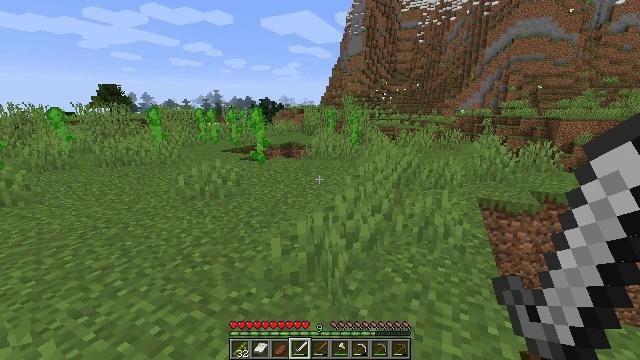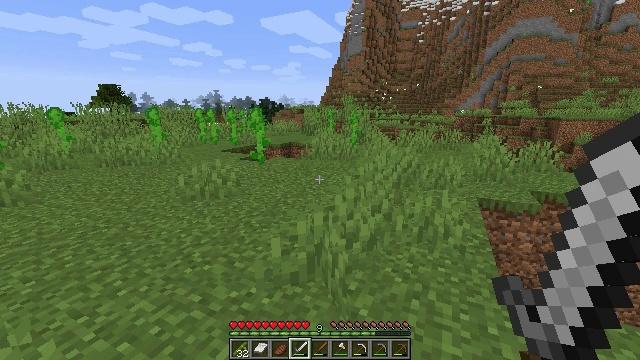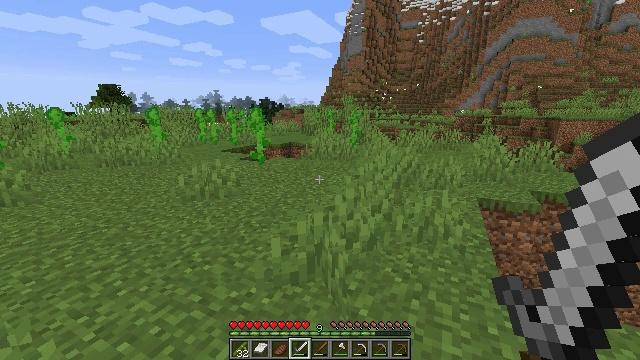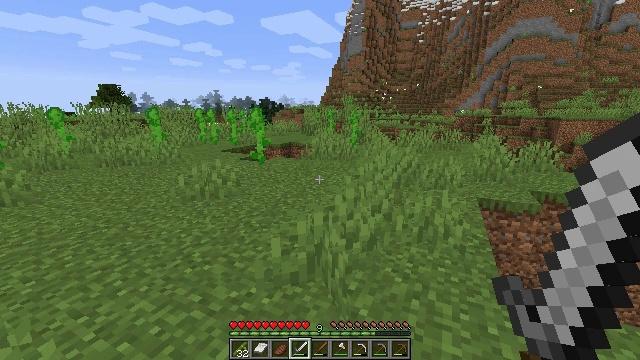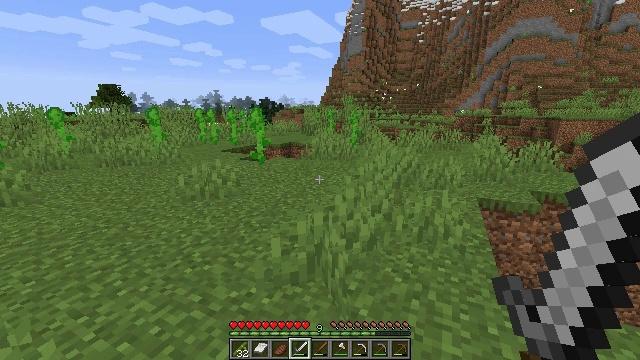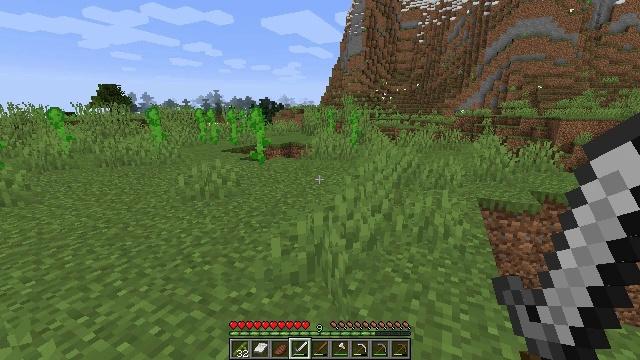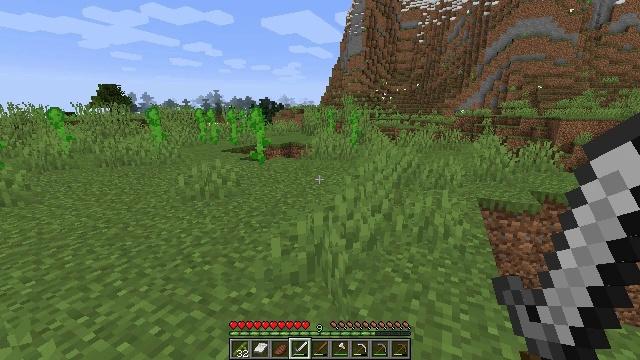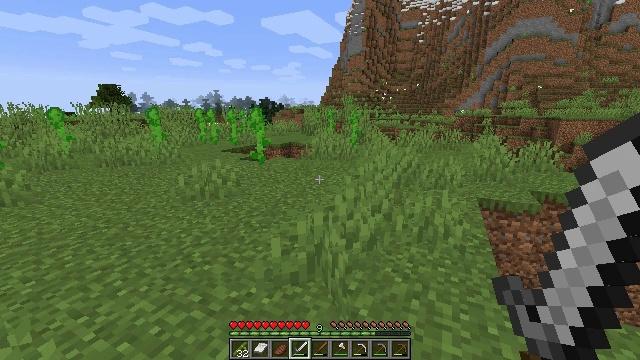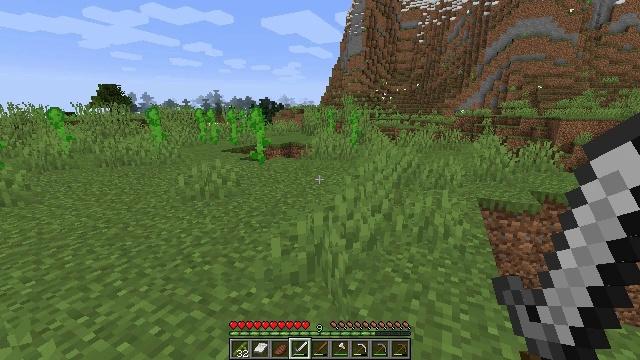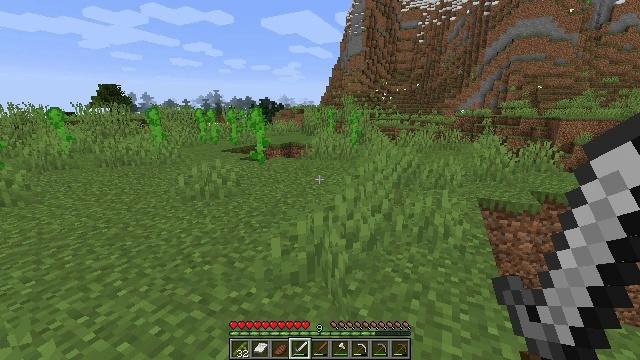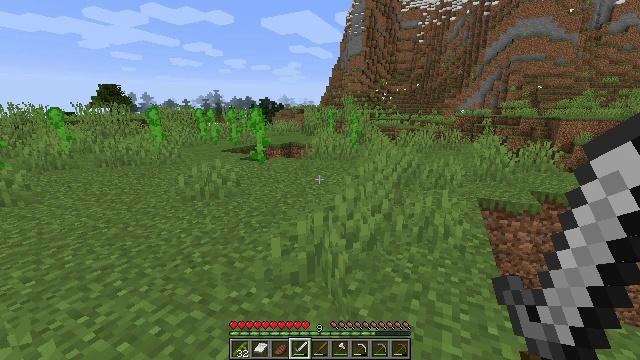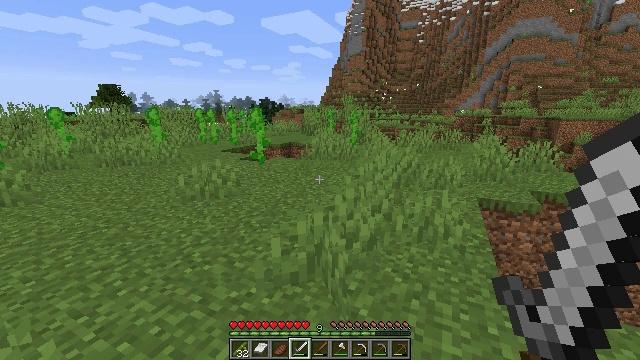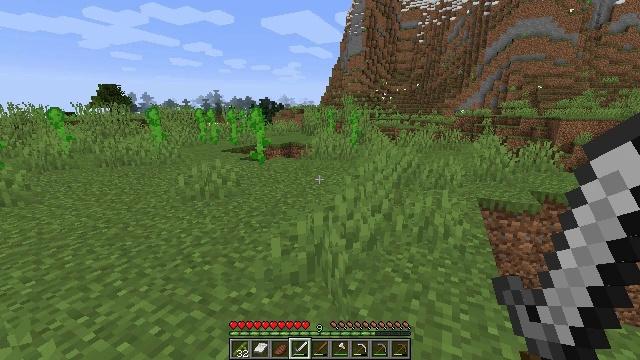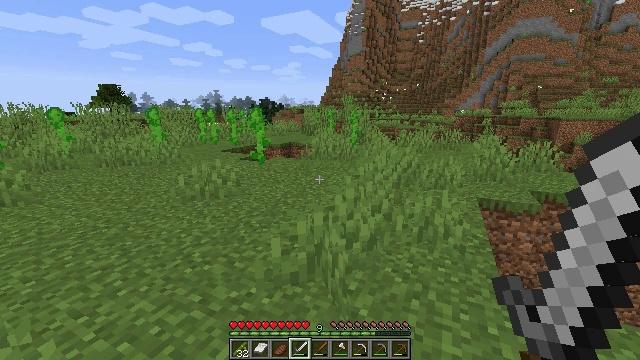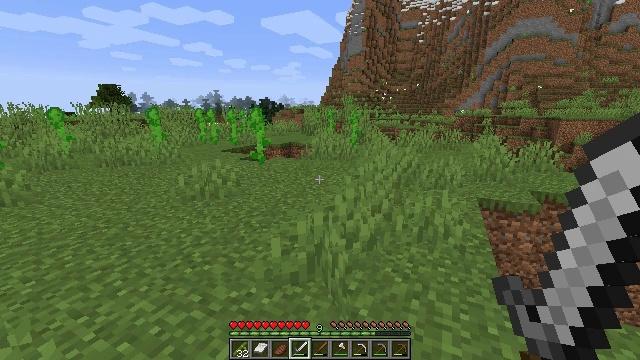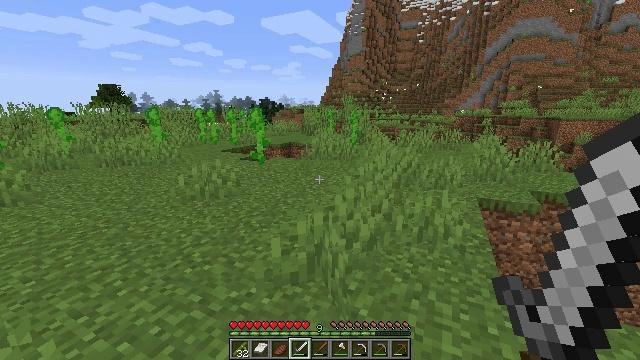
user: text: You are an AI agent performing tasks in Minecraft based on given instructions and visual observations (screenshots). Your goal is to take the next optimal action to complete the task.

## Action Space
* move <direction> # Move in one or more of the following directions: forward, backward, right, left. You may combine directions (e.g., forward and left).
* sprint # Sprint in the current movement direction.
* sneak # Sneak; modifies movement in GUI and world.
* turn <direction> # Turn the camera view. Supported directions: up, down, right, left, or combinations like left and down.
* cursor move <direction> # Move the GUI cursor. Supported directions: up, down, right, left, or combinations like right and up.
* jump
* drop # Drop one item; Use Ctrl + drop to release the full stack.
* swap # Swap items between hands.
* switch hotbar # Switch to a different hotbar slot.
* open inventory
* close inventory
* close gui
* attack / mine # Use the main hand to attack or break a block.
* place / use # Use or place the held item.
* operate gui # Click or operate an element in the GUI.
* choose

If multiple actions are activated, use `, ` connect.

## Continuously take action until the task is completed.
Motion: motion action
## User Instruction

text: Break the sweet berry bush to collect berries.
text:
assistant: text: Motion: no_op
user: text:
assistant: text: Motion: no_op
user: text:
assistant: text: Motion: no_op
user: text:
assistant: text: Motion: no_op
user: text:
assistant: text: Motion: no_op
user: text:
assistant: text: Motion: no_op
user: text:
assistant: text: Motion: no_op
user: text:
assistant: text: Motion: no_op
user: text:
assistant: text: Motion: no_op
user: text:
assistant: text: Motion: no_op
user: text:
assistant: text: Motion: no_op
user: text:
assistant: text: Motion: no_op
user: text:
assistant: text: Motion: no_op
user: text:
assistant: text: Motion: no_op
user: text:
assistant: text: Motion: no_op
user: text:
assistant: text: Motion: no_op
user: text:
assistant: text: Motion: no_op
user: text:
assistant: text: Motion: no_op
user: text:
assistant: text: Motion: no_op
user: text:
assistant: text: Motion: no_op
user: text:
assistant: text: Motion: no_op
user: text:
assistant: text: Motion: no_op
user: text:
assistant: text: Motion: no_op
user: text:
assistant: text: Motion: no_op
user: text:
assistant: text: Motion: no_op
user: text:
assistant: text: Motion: no_op
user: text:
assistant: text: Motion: no_op
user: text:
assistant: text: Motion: no_op
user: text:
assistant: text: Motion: no_op
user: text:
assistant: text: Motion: no_op